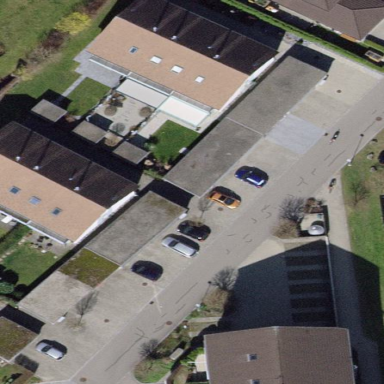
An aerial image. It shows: Garage.